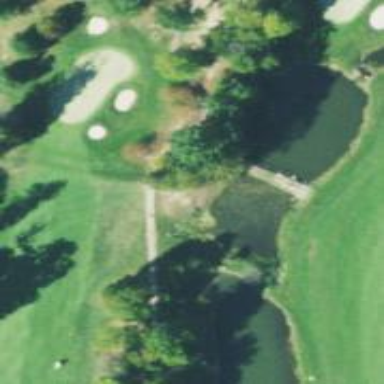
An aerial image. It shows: Water hazard on golf course.